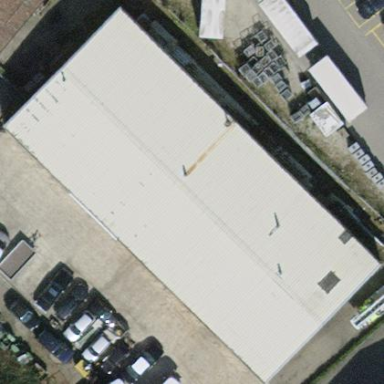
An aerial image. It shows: Industrial building.